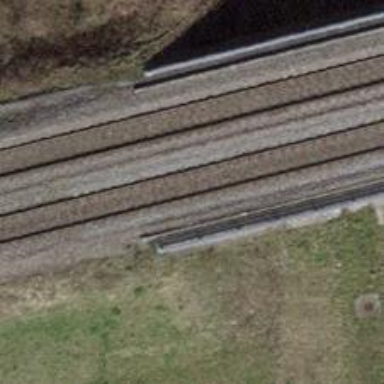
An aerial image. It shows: Single railway track.